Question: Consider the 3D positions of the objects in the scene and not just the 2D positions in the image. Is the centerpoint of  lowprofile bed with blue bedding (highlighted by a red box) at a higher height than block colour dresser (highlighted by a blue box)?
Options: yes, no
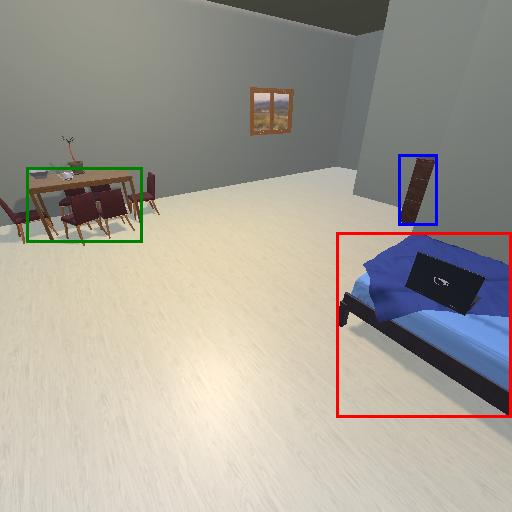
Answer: yes